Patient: sex M, age 72
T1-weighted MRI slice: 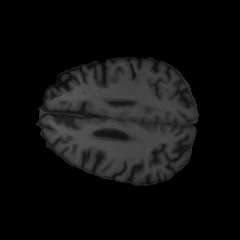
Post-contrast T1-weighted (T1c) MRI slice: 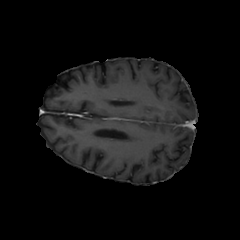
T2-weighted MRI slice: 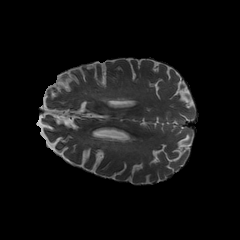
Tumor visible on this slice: no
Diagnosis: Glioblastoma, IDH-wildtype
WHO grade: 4